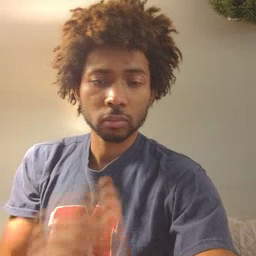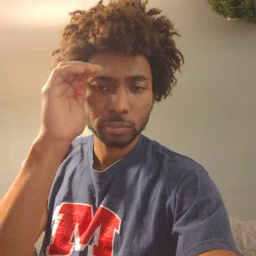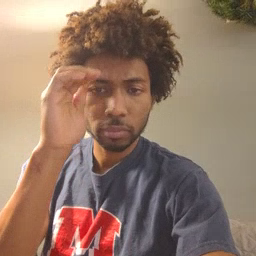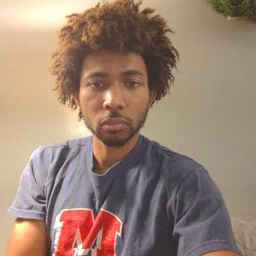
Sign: listen